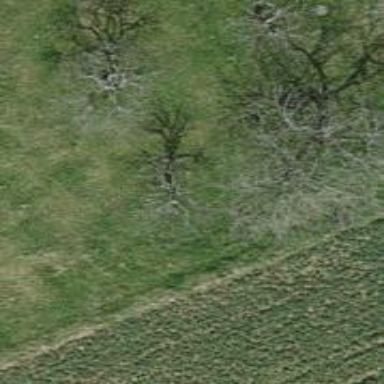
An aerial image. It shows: Tree in garden.